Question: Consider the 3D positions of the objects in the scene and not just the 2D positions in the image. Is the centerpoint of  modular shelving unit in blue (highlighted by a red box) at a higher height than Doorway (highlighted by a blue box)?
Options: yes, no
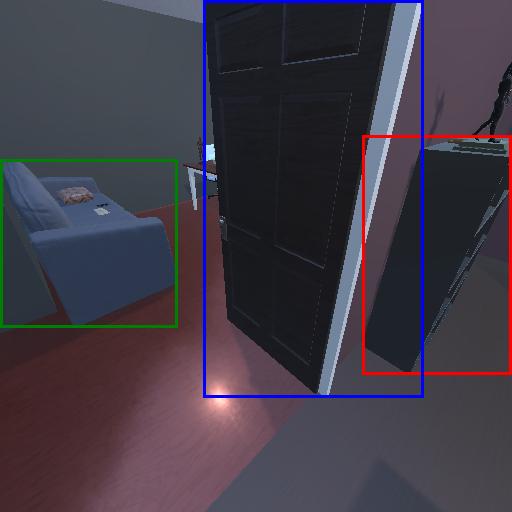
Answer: yes